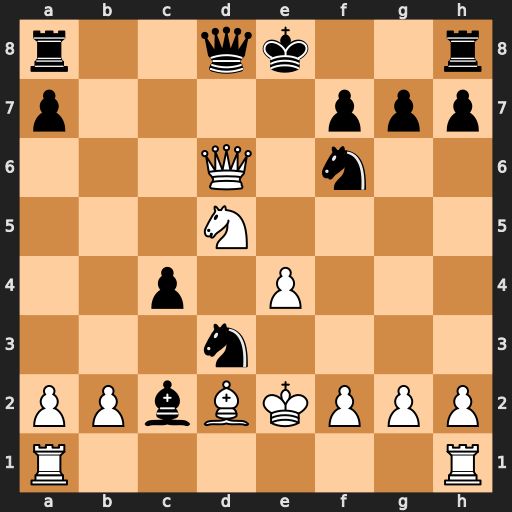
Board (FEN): r2qk2r/p4ppp/3Q1n2/3N4/2p1P3/3n4/PPbBKPPP/R6R
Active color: w
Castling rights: kq
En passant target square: -
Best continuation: Nc7+ Qxc7 Qxc7